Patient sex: M
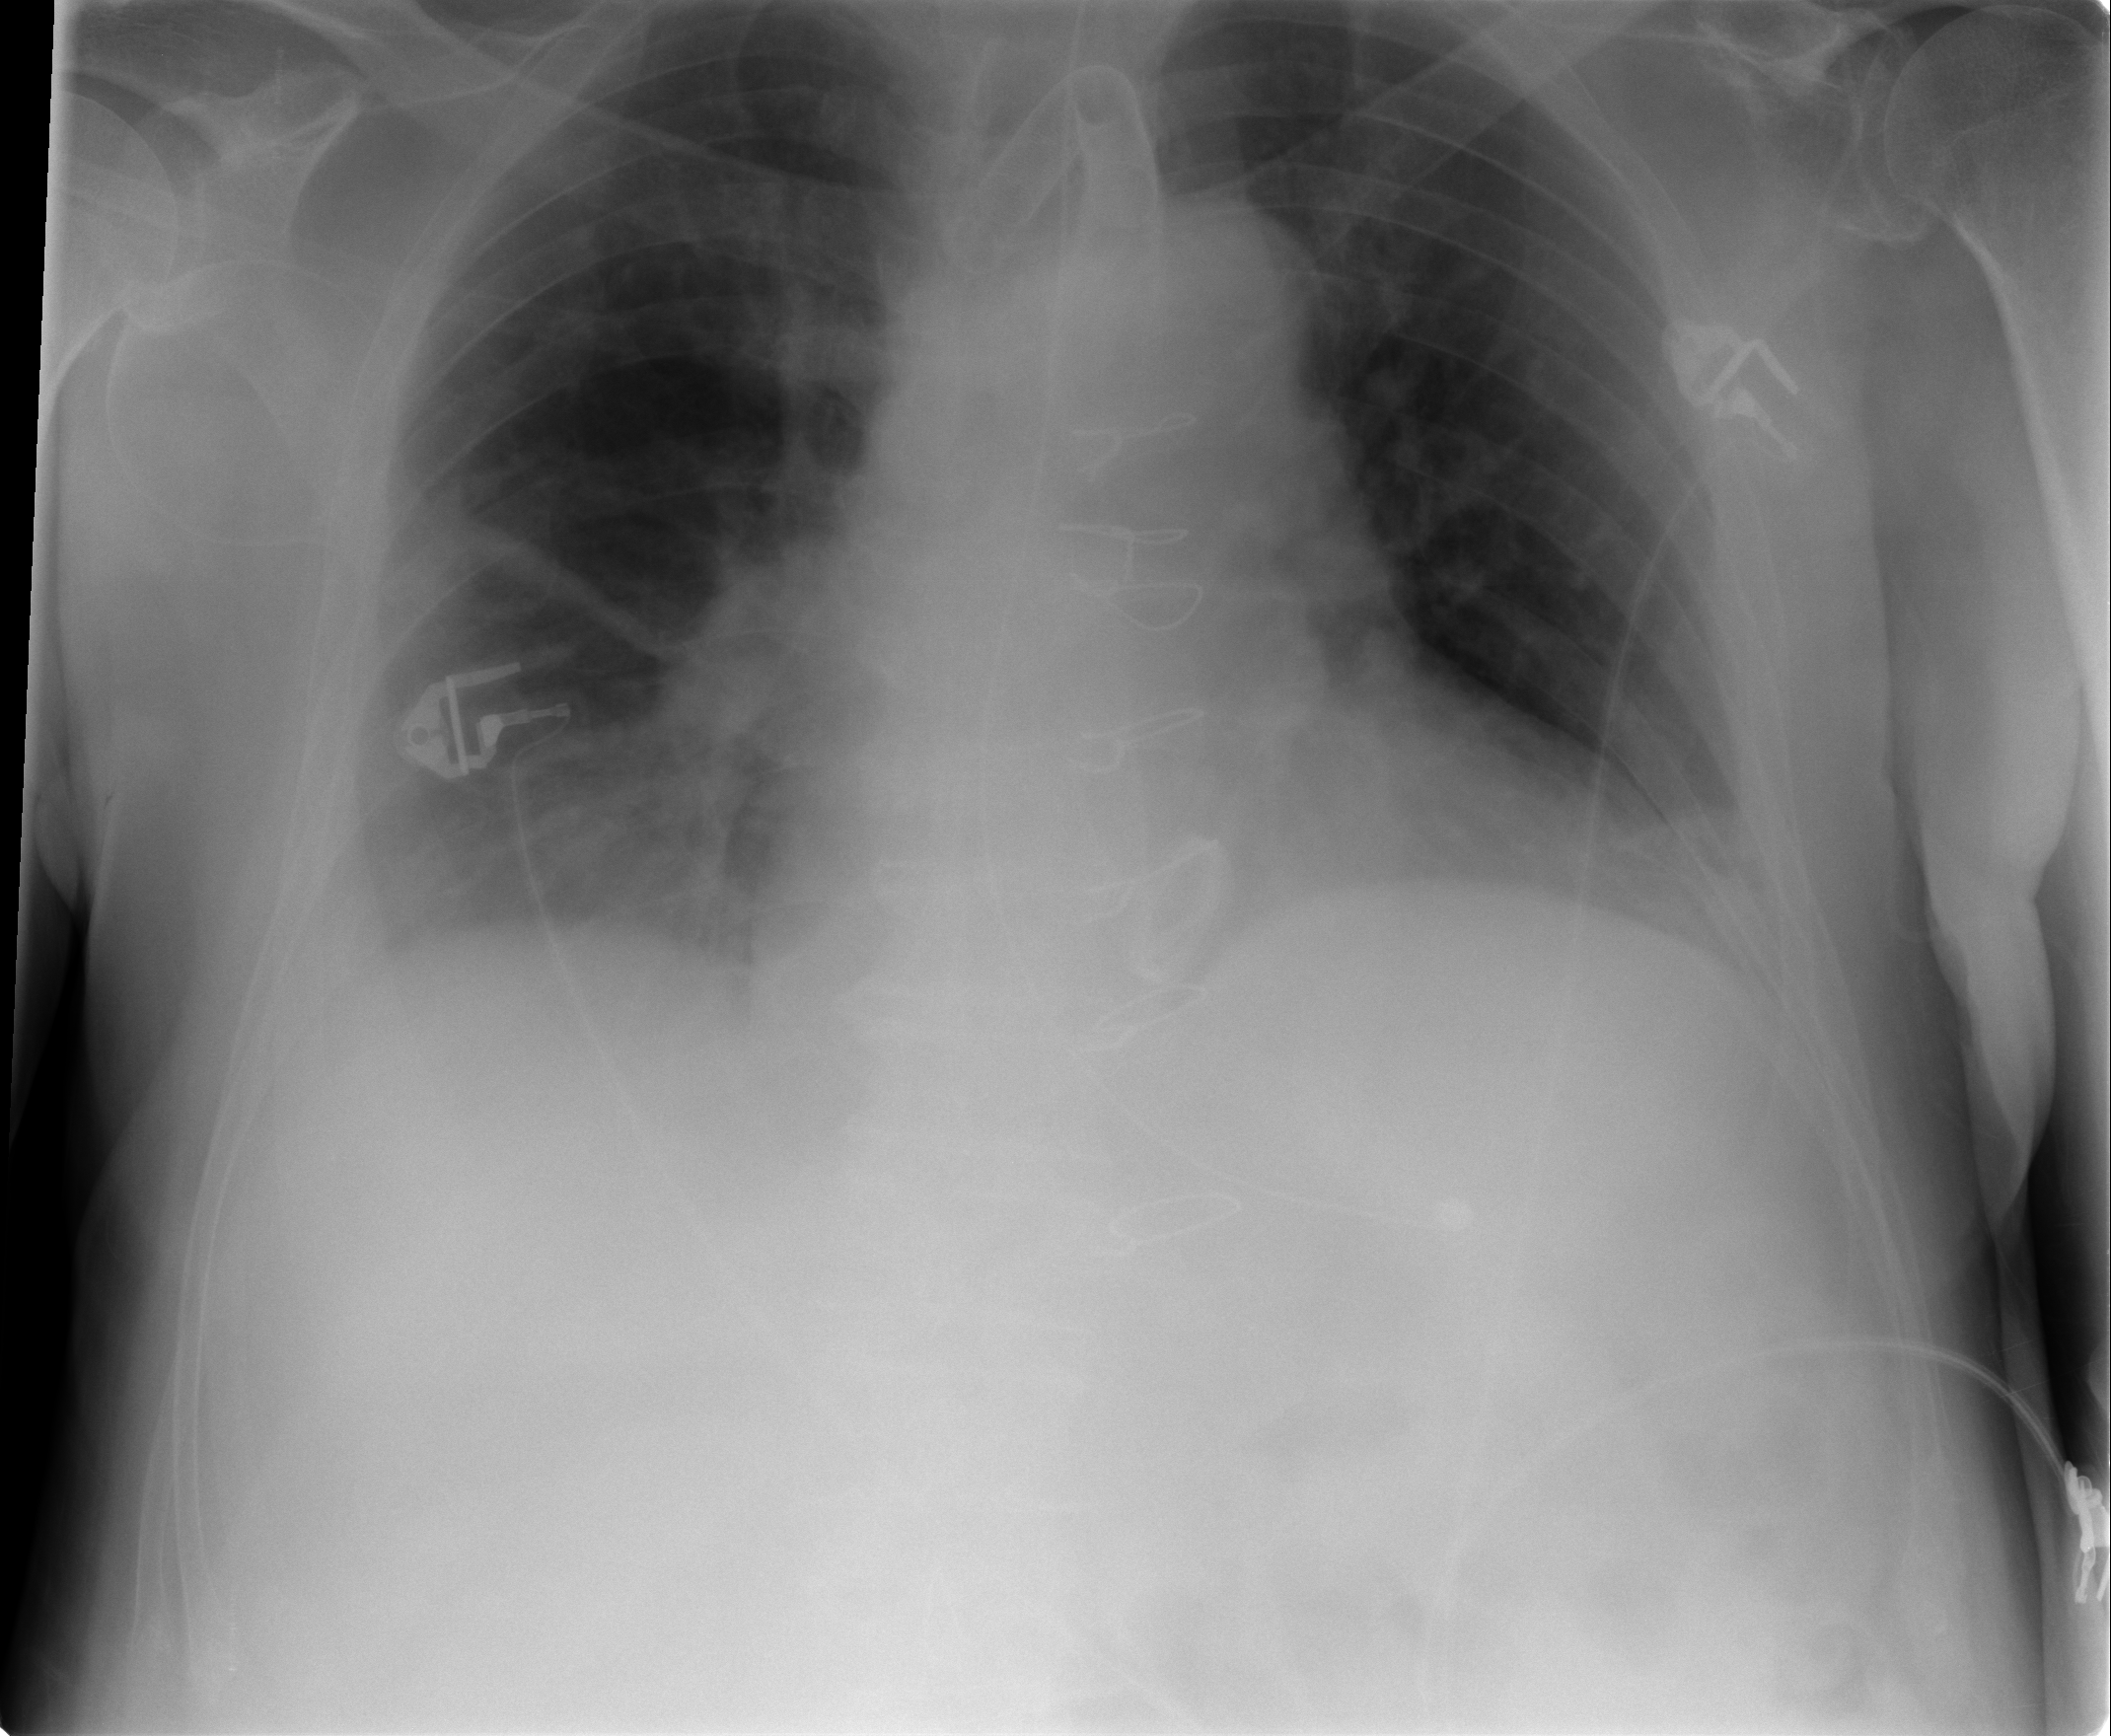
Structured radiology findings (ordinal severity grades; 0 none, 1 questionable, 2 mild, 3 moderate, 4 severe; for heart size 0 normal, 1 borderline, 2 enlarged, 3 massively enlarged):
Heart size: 2
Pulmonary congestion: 1
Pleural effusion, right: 1
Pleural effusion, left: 0
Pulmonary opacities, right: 1
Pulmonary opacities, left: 0
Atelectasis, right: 2
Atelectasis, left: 1